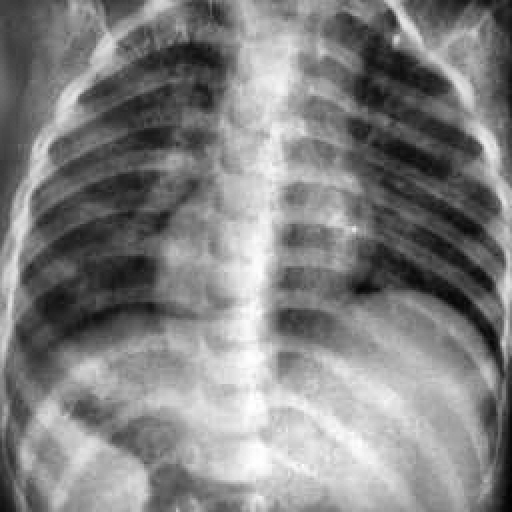
Finding: TUBERCULOSIS